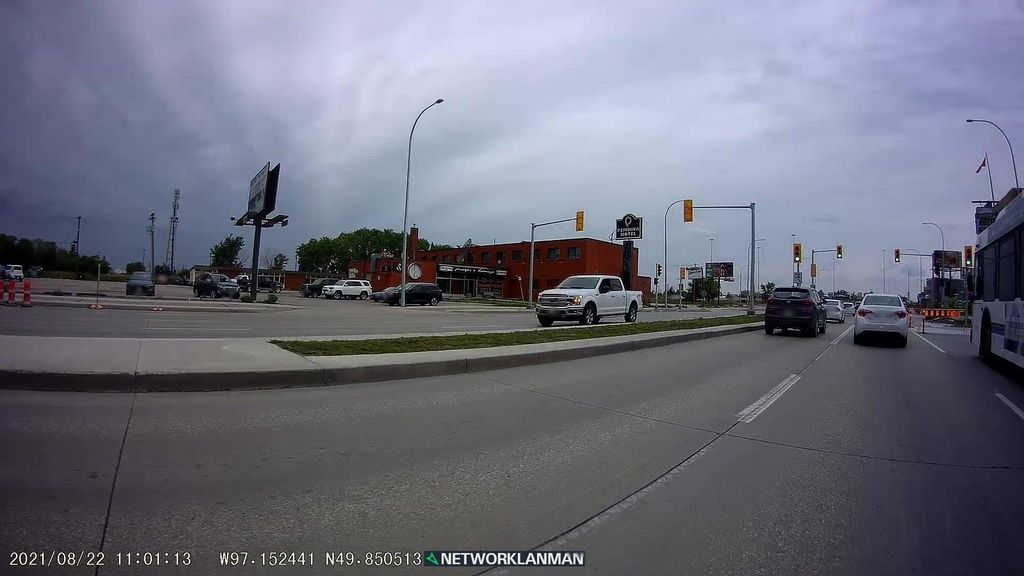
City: winnipeg